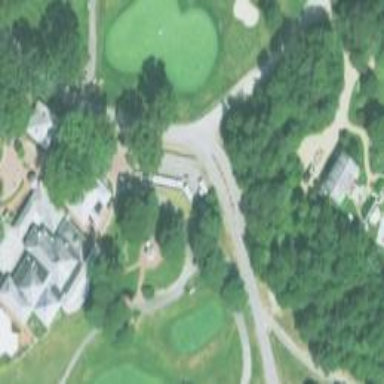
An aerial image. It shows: Pathway for golfing.